Milling tool wear sample.
Tool blade image: 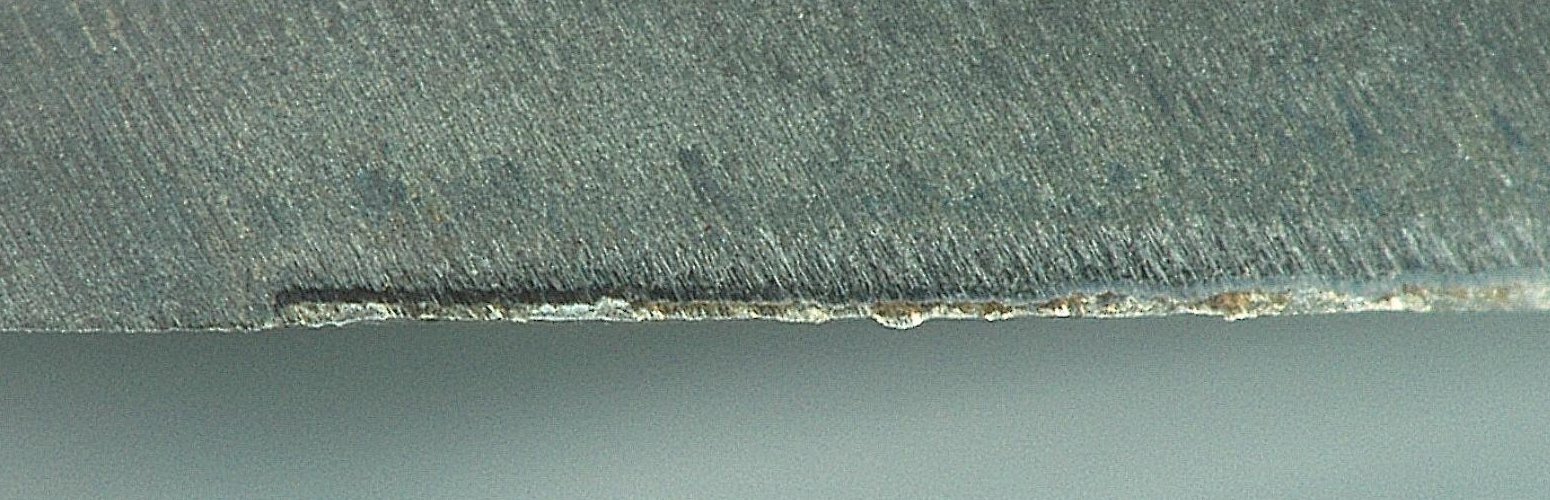
Chip image: 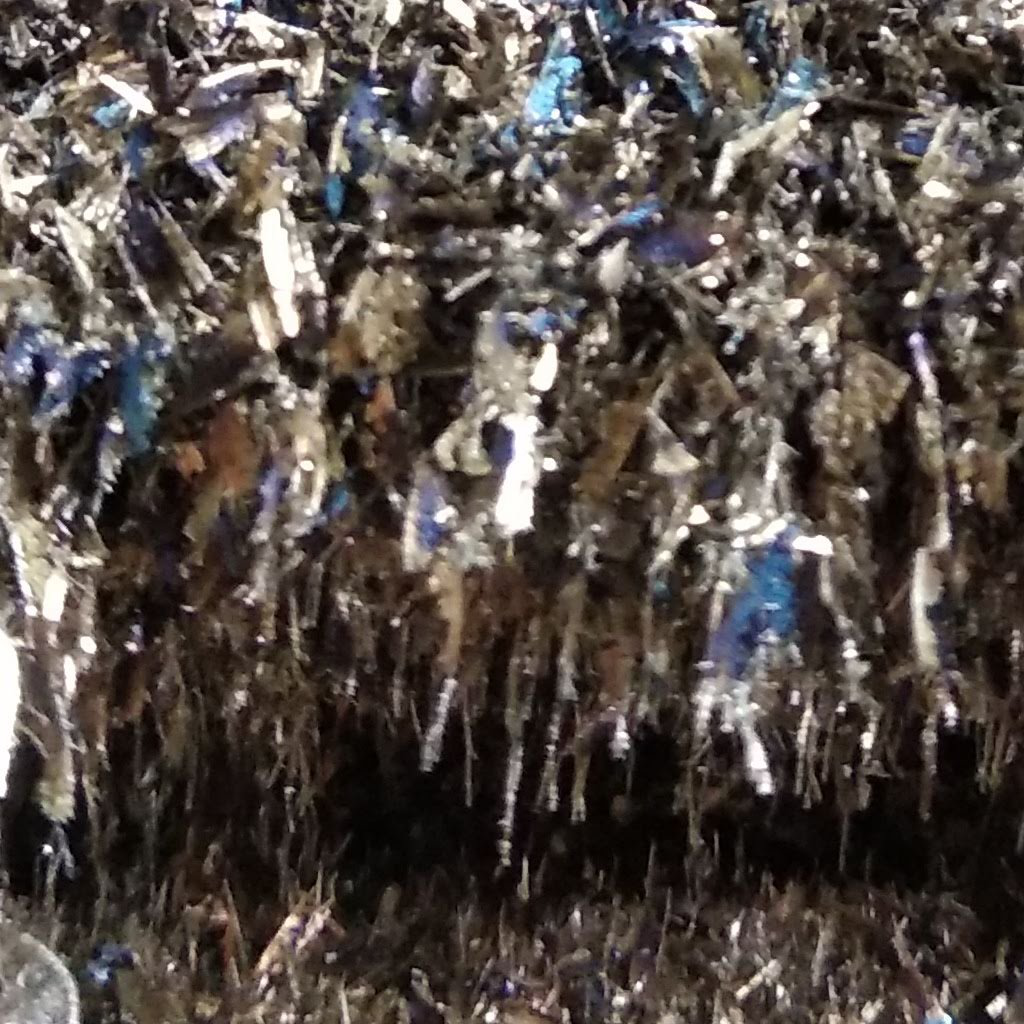
Workpiece image: 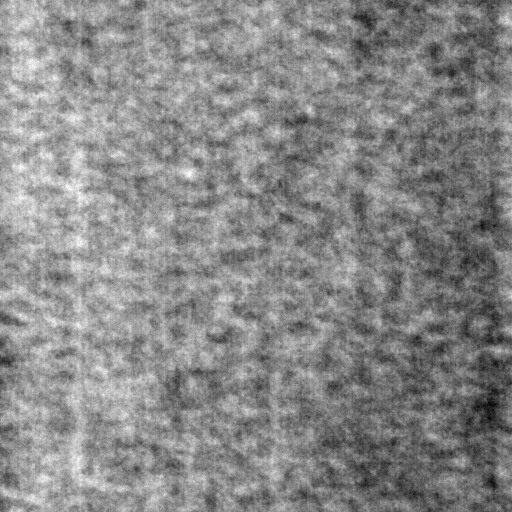
Tool wear state: used
Gaps: 6.91
Flank wear: 84.34
Overhang: 11.04
Force-signal Mel-spectrograms (X, Y, Z axes): 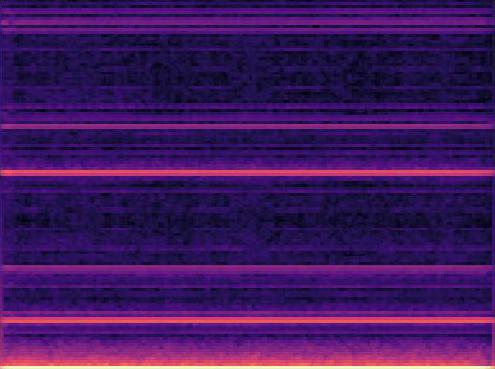 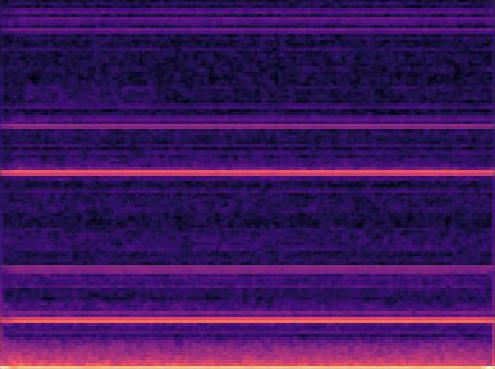 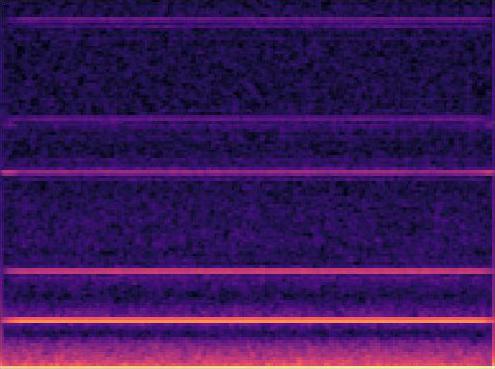
Force-signal scalograms (X, Y, Z axes): 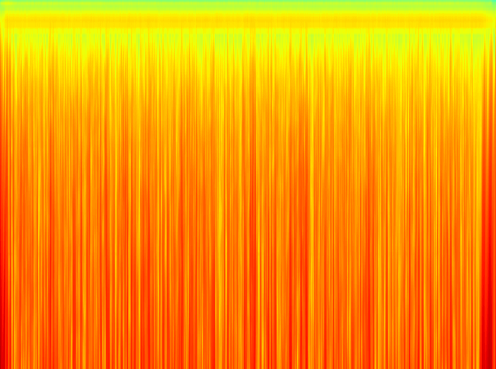 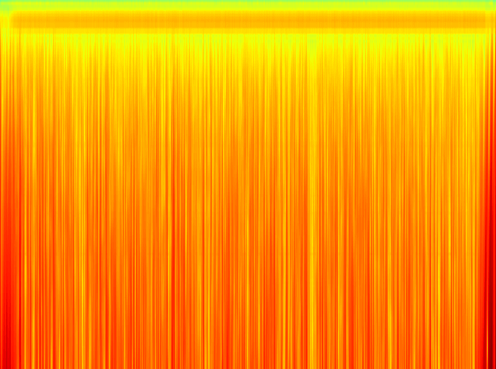 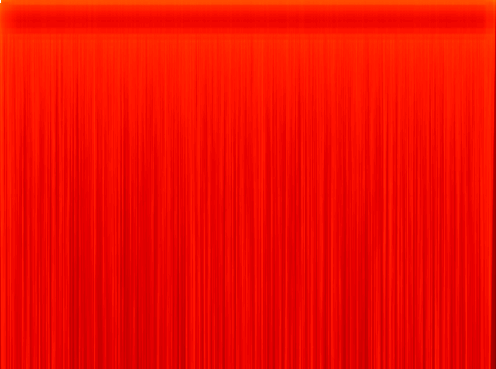
Force phase: steady_state_stabilization_wear